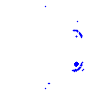
Particle: pion